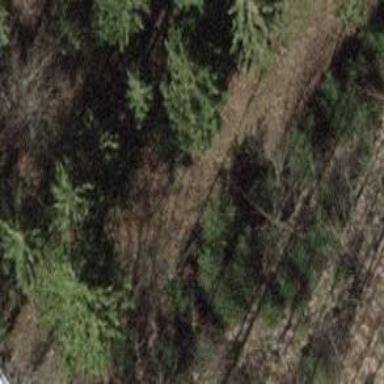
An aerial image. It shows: Grassy track with grade5 tracktype.